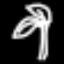
Label: palm tree